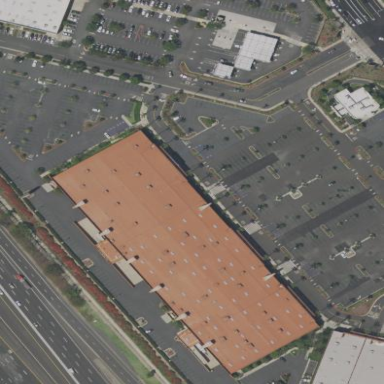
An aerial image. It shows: Retail building.